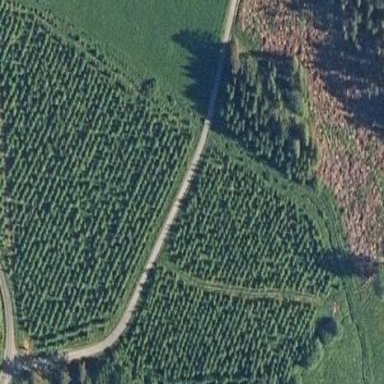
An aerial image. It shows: Orchard.